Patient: sex F, age 73
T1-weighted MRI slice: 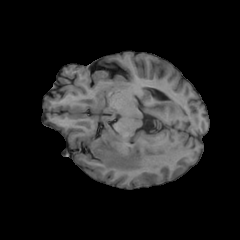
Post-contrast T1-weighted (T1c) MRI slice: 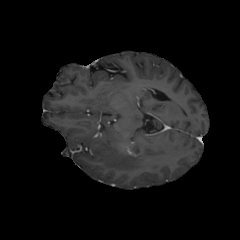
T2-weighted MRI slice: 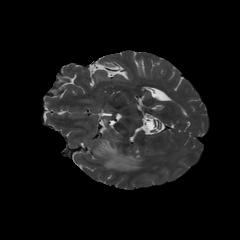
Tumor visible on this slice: yes
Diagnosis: Glioblastoma, IDH-wildtype
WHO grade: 4